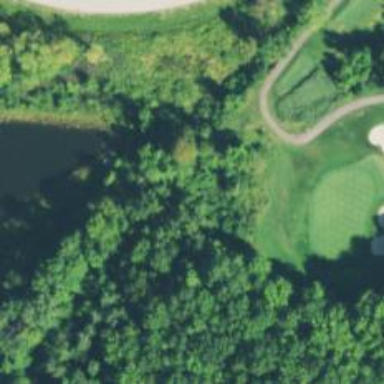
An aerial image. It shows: Golf tee.